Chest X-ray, PA view. Patient: 46 years old, sex M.
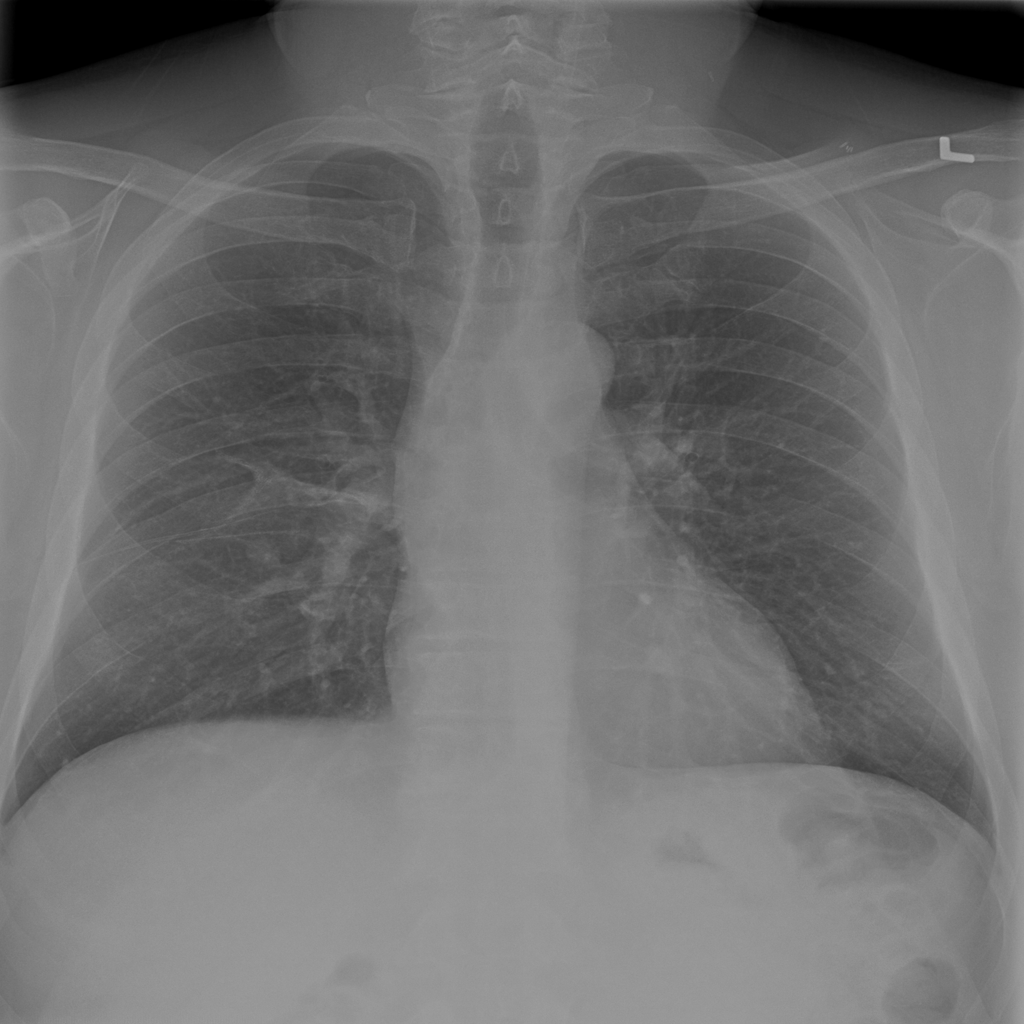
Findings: Nodule